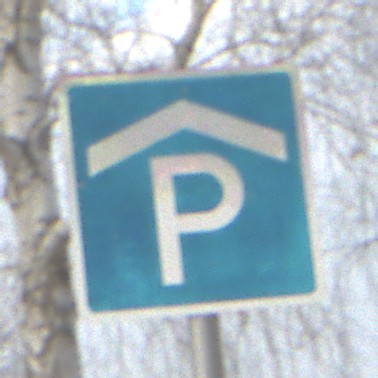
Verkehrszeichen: Parkhaus
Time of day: MorningAfternoon
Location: Outdoor (Nature)
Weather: PartlyCloudy
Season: Autumn
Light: Natural